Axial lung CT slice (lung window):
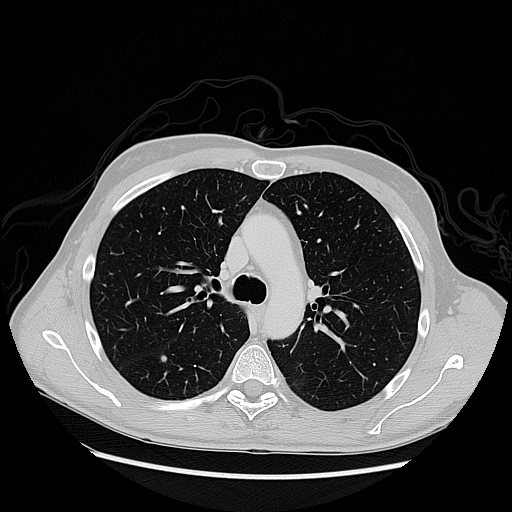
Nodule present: yes
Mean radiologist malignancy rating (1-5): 3